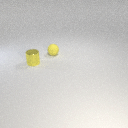
small yellow rubber sphere behind small yellow metal cylinder